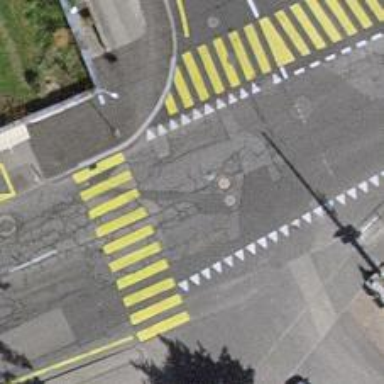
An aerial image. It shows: Zebra crossing on the road.